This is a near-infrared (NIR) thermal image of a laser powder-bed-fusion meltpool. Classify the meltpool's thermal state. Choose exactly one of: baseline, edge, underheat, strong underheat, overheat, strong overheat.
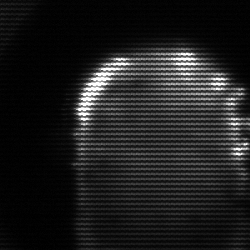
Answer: baseline